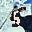
Label: 5